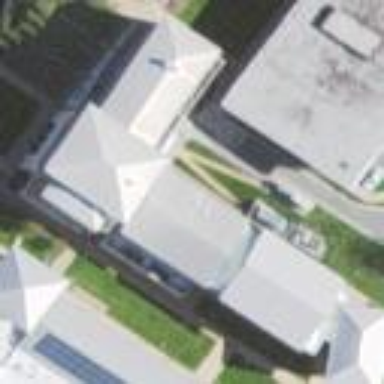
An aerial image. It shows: College building.